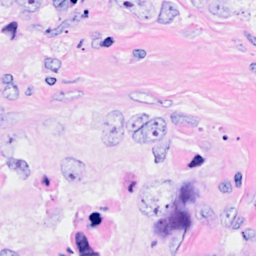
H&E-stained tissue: Breast